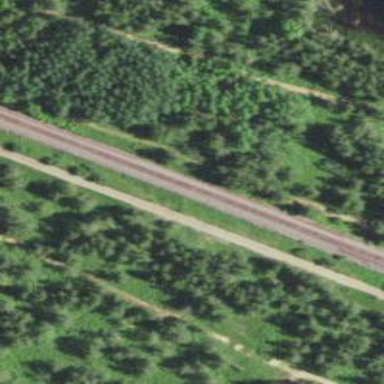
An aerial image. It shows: Railway track.